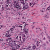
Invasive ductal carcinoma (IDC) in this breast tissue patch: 1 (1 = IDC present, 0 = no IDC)